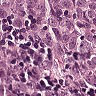
Metastatic tissue present: yes